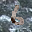
Label: 6